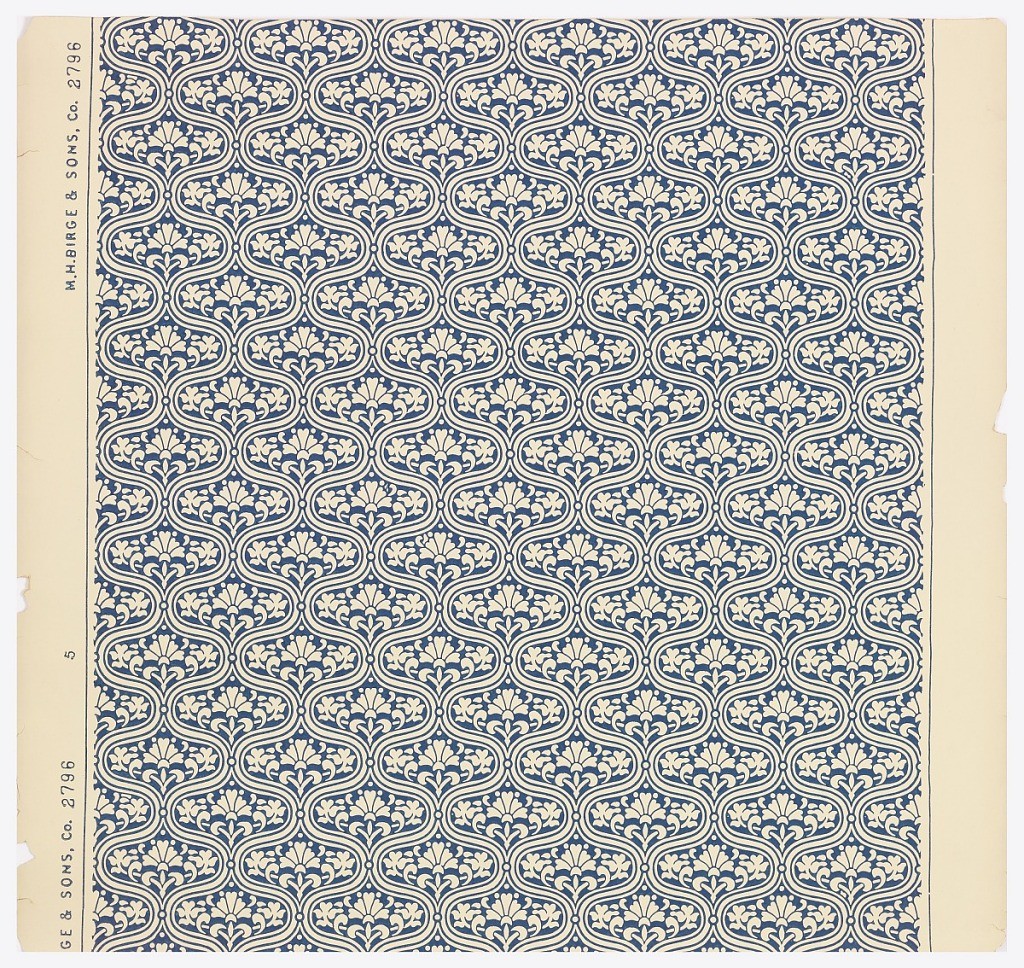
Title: Sidewall
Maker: M.H. Birge & Sons Co., 1834
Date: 1890–1920
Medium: Machine-printed on paper
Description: On cream ground, small-scale ogival pattern with stylized floral in-fills printed in blue.